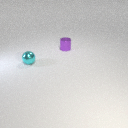
small cyan metal sphere to the left of small purple metal cylinder